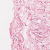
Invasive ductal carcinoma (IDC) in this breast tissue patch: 0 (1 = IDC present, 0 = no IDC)